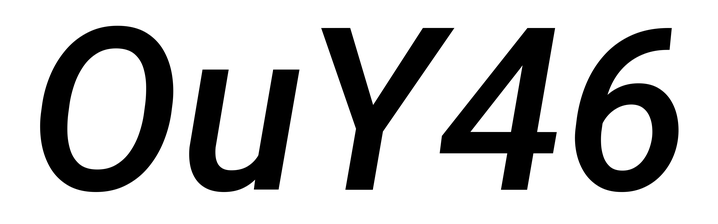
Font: Roboto-Italic_Medium_Italic